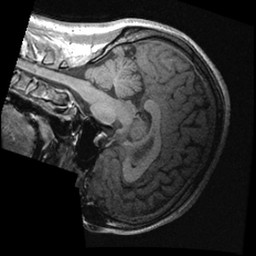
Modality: T1w
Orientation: sagittal
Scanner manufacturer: ge
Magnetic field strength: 3 T
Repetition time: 0.007024 s
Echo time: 0.002612 s